Question: Consider the following hierarchy :

When I send redirect like this :
'''
response.sendRedirect("error404.jsp"); // no path here !!!
'''
I reach the page 'error404.jsp' .
But when I use a path :
'''
String addressPath = "/WEB-INF/results/admin/adminPage.jsp";
response.sendRedirect(addressPath); // with path !!!
'''
I get 404 :
'''
HTTP Status 404 -
type Status report
message
description The requested resource is not available.
Apache Tomcat/7.0.50
'''
What am I doing wrong here ?
Much appreciated !
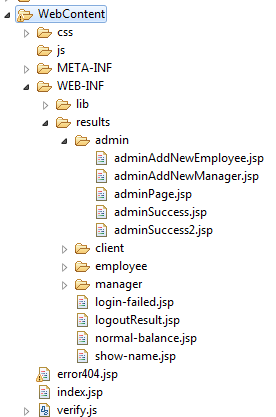
Answer: See the <URL>
> This method can accept relative URLs;the servlet container must
convert the relative URL to an absolute URL before sending the
response to the client. If the
location is relative with two leading '/' the container interprets it
as a network-path reference (see RFC 3986: Uniform Resource Identifier
(URI): Generic Syntax, section 4.2 "Relative Reference").
Note that the argument is not a path within the servlet context like a 'RequestDispatcher' would use, it as a URL used in the 'Location' header of the 302 response.
So this
'''
String addressPath = "/WEB-INF/results/admin/adminPage.jsp";
response.sendRedirect(addressPath); // with path !!!
'''
will be transformed into a 302 response with the header
'''
Location: http://whateverhost.com/WEB-INF/results/admin/adminPage.jsp
'''
which you don't have a handler for, so 404.
On the other hand, this
'''
response.sendRedirect("error404.jsp"); // no path here !!!
'''
becomes
'''
Location: http://whateverhost.com/context-path/error404.jsp
'''
Since 'error404.jsp' is outside 'WEB-INF', it is accessible and therefore rendered by the JSP servlet and returned as a response.